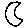
Label: moon